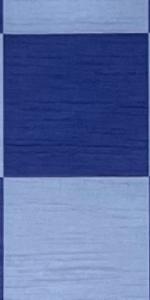
Label: Empty